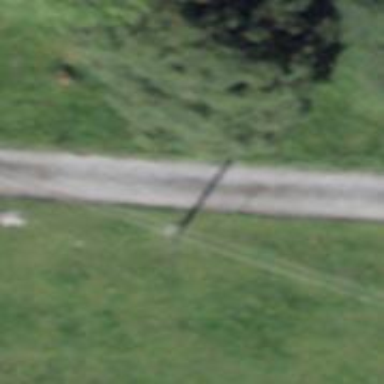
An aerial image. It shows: Minor power line.